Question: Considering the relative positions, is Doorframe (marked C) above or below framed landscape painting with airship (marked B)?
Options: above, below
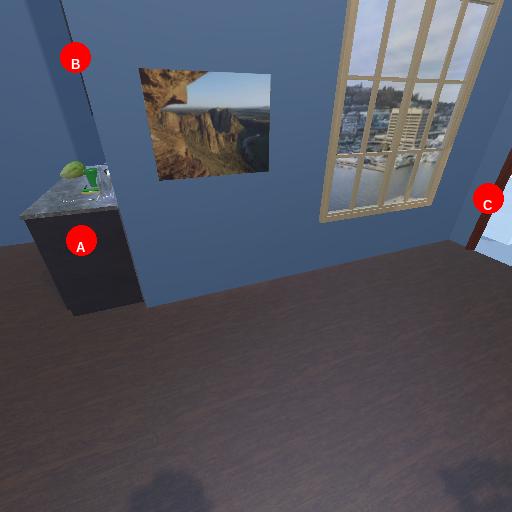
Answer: above